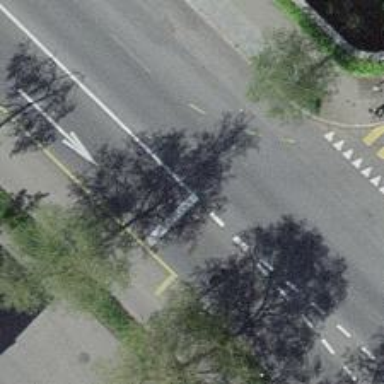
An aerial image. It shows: Secondary road with asphalt surface and dedicated cycle lane.